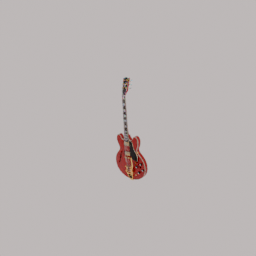
Label: electronics